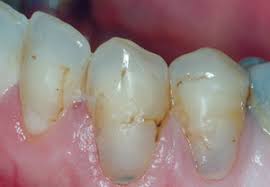
Condition: Tooth Discoloration